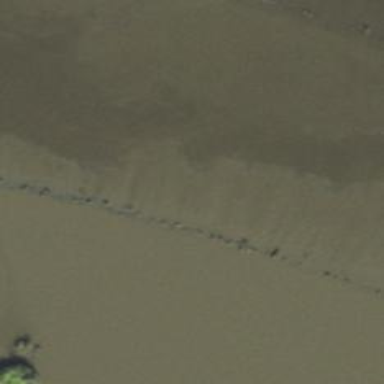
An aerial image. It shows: Breakwater structure.